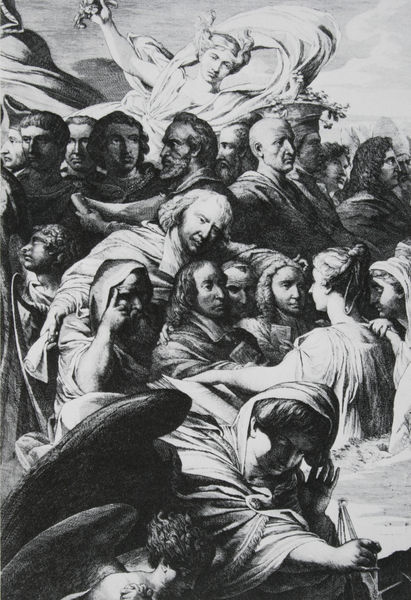
Titel: Divine Justice
Künstler: James Barry
Standort: London
Institution: British Museum
Schlagwörter: dunkel, flügel, gemälde, hand, himmel, mann, schatten, umhang, weiß, frauen, menschen, ausschnitt, bewegung, finger, frankreich, frau, frisur, grau, hut, köpfe, licht, mund, männer, nase, profil, schwarz, zeichnung, blick, tuch, gespräch, malerei, menge, versammlung, andrang, bart, bärte, gedränge, gesichter, profile, arme, augen, blicke, falten, bild, bildnis, gesten, portrait, porträt, wind, haare, stoff, gewänder, locken, ohren, traurig, fliegen, engel, fahne, flagge, grafik, graphik, figuren, französisch, detail, glatze, faltenwurf, flug, kohle, schweben, druck, schwarzweiss, viele, stich, revolution, tumult, denker, volk, bleistift, bildnisse, portraits, viel, rom, fragment, römer, freiheit, griechisch, begegnung, männder, perücken, verzerrt, voll, massen, diskurs, fama, 18. jahrhundert, 17. jahrhundert, liczht